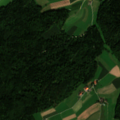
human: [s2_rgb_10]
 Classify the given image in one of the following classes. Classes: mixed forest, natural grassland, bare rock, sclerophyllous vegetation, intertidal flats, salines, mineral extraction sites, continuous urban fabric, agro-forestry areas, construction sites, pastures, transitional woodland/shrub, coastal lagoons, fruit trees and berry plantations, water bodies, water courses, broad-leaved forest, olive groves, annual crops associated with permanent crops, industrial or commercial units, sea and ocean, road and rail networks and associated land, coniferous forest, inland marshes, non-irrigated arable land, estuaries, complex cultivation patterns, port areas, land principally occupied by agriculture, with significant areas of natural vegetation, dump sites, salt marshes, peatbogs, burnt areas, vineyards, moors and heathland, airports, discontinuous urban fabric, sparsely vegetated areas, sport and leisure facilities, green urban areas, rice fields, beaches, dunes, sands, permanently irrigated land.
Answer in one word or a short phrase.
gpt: discontinuous urban fabric, non-irrigated arable land, complex cultivation patterns, coniferous forest, mixed forest